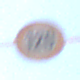
Verkehrszeichen: Geschwindigkeit120
Umgebung: Outdoor, Nature
Tageszeit: Midday
Wetter: Clear
Licht: Natural
Jahreszeit: NotSpecified
Kontrast: HighContrast